Question: I faced a question on Custom Exceptions in an Interview. As below there are four multiple catches which catch each custom exception. Interviewer asked me to write a pseudo code for catch blocks how i can handle all four custom exceptions.

'''
try
{ try
{
try { }
catch (DEx dEx) { Console.WriteLine(dEx.Message); }
}
catch (BEx bEx) { Console.WriteLine(bEx.Message); }
catch (CEx cEx) { Console.WriteLine(cEx.Message); }
}
catch (AEx aEx) { Console.WriteLine(aEx.Message); }
'''
Is it correct or wrong?
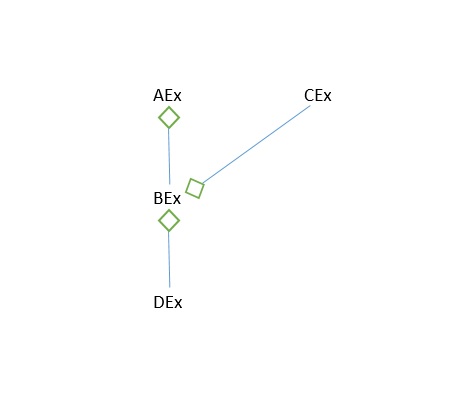
Answer: CEx and DEx inherits for BEx and BEx inherits from AEx. So exception hanlding should start from bottom to up. Base exception last.
'''
try
{
// statements causing exception
}
catch( CEx cEx )
{
// error handling for CEx
}
catch( DEx dEx )
{
// error handling for DEx
}
catch( BEx bEx )
{
// error handling for BEx
}
catch( AEx aEx )
{
// error handling for AEx
}
finally
{
// statements to be executed
}
'''